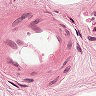
Metastatic tissue present: no